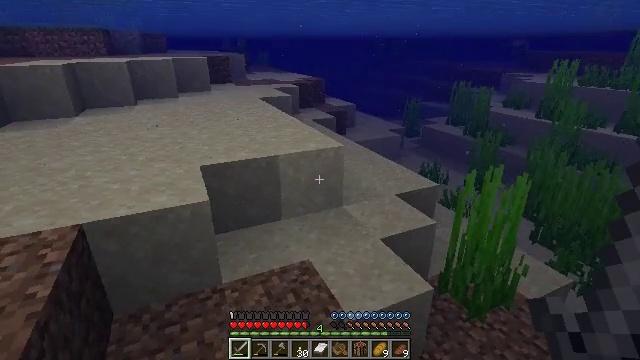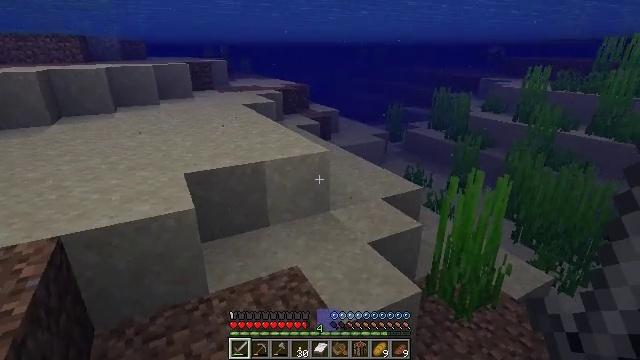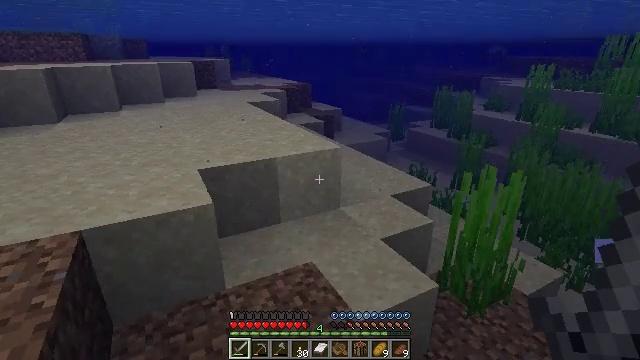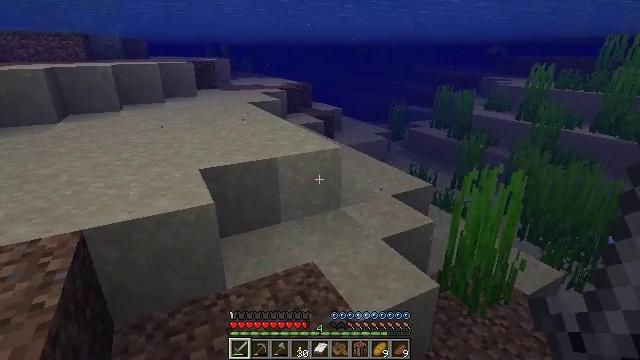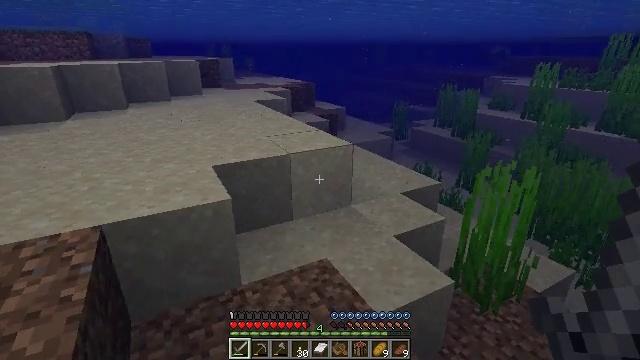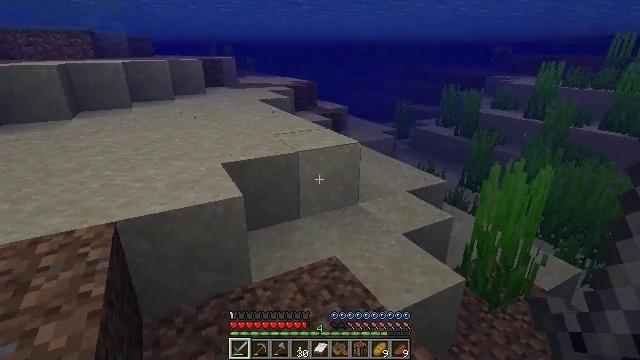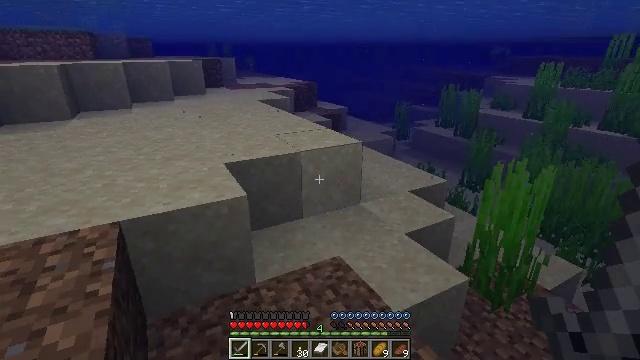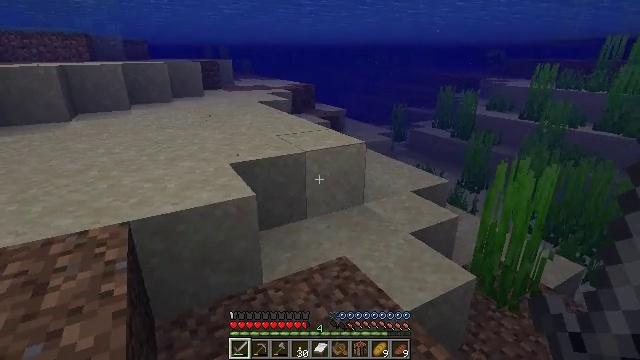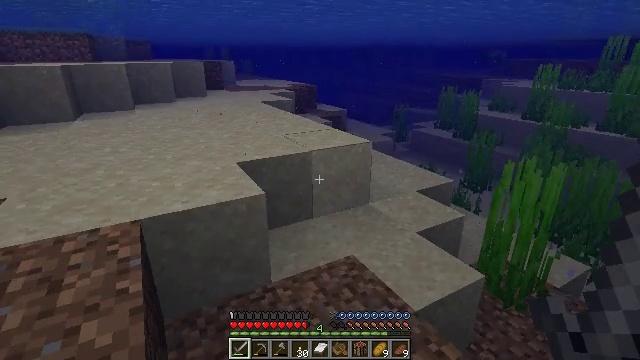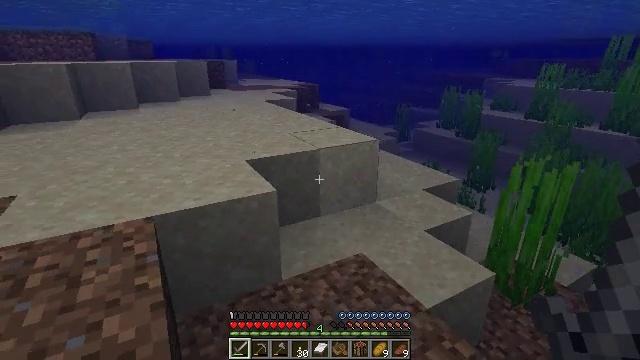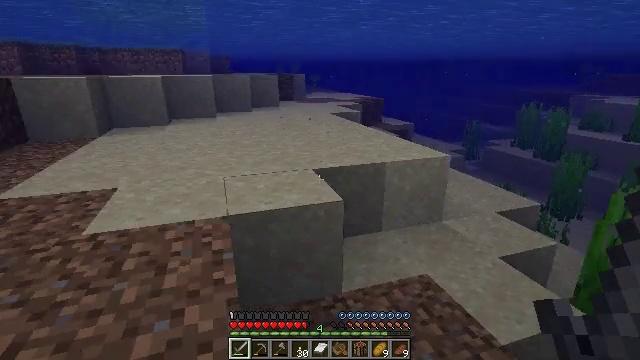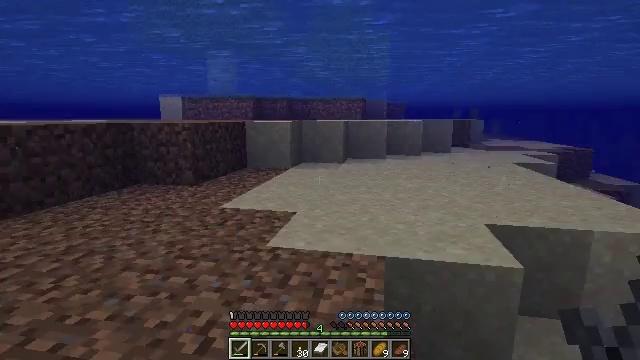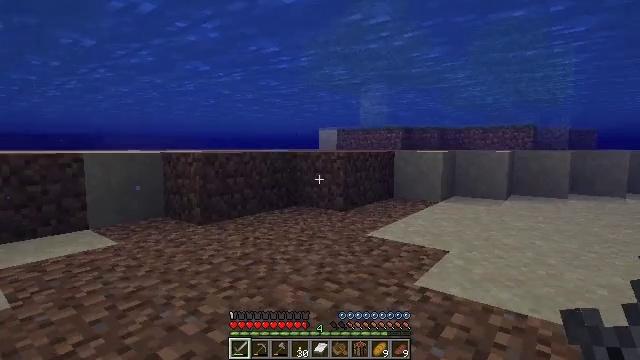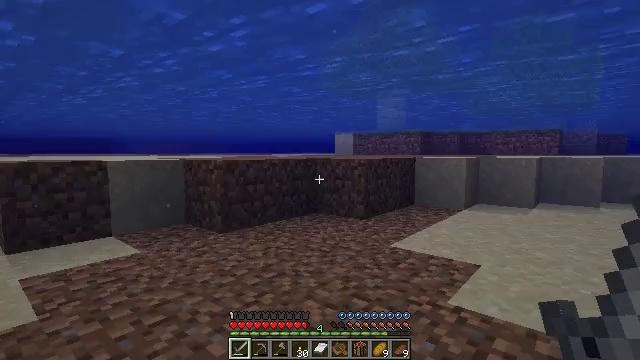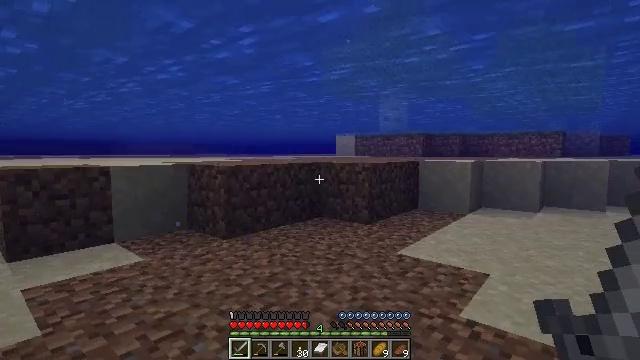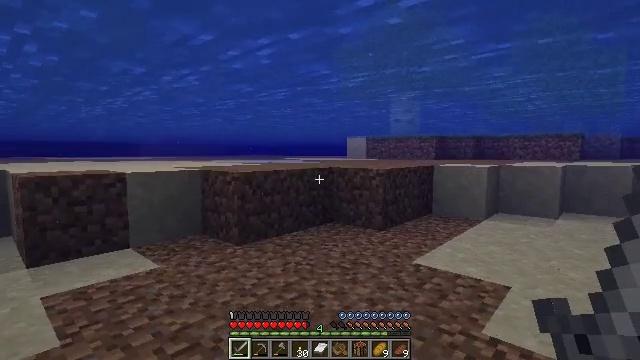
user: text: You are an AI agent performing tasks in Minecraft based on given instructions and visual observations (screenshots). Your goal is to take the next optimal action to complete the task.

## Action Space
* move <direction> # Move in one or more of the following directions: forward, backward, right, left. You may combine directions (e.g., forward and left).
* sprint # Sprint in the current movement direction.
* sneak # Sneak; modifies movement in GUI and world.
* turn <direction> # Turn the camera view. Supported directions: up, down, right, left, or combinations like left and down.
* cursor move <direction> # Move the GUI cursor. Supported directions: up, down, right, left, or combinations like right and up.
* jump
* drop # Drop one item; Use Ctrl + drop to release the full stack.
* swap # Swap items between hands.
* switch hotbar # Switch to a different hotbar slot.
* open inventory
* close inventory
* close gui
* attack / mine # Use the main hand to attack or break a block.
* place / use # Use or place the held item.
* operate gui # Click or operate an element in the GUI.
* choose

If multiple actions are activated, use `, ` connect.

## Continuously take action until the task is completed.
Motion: motion action
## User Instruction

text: Harvest vines off the surface.
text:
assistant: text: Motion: move left, turn right and up
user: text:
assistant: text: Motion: move left
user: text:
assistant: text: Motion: move left
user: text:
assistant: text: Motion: move left
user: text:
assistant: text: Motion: move left
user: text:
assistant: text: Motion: move left
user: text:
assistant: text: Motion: move left
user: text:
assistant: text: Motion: move left
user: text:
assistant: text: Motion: move left
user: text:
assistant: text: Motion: move forward and move left, turn left and up
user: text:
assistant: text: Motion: move forward and move left, turn left and up
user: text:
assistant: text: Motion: move forward and move left, turn left and up, jump
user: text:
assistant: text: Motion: move forward and move left, turn left, jump
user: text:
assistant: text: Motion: move forward and move left, jump
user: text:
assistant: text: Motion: move forward and move left, turn left, jump
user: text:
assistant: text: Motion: move forward and move left, turn left, jump
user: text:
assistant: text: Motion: move forward and move left, turn left, jump
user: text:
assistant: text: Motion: move forward and move left, turn left, jump
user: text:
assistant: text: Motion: move forward and move left, turn left, jump
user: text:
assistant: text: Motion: move forward and move left, turn left, jump
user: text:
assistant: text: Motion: move forward, turn left, jump
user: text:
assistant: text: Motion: move forward, turn left and down, jump
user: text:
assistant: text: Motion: move forward, turn left, jump
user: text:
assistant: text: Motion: move forward, turn left, jump
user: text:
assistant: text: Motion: move forward, turn left, jump
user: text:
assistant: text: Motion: move forward, turn left, jump
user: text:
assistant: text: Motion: move forward, turn left, jump
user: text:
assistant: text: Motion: move forward, jump
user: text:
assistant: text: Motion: move forward, jump
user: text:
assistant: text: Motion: move forward, jump